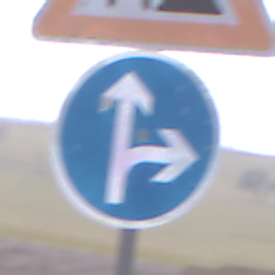
Verkehrszeichen: VorgeschriebeneFahrtrichtungGeradeausOderRechts
Zusatzzeichen oben: Arbeitsstelle
Umgebung: Outdoor, Nature
Tageszeit: Midday
Wetter: Overcast
Licht: Natural
Jahreszeit: Autumn
Kontrast: LowContrast